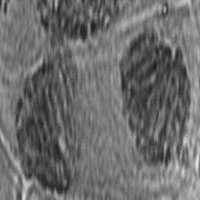
Label: telophase